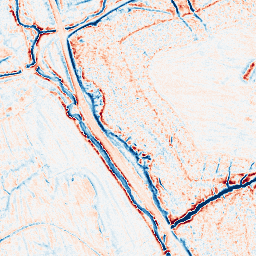
Category: classical
Decomposition family: gaussian
Decomposition parameters: sigma: 2
Upsampling method: bspline
Upsampling parameters: scale: 8
Upsampling scale: 8